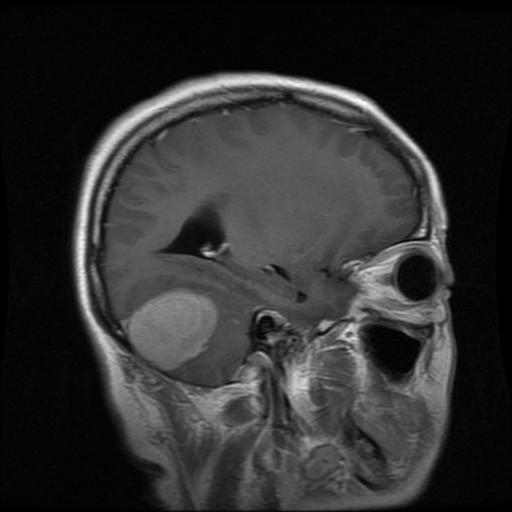
Label: meningioma